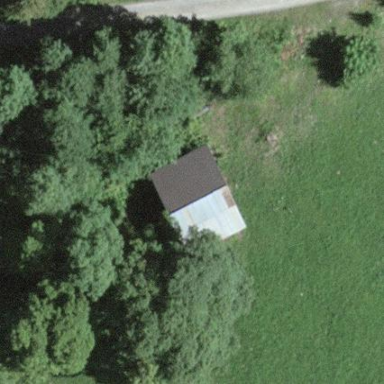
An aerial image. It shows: Barn.